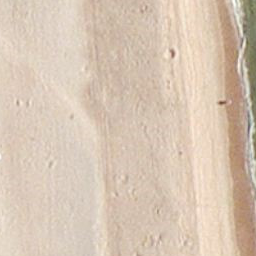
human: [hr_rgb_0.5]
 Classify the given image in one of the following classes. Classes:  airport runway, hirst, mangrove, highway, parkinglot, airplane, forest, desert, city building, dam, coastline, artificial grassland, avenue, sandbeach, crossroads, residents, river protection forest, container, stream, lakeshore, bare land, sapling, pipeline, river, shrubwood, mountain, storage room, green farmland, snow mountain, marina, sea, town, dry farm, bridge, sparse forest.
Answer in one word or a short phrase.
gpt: sandbeach